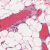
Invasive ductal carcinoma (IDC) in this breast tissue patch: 0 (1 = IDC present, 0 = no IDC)